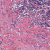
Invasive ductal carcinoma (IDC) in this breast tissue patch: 1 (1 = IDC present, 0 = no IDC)